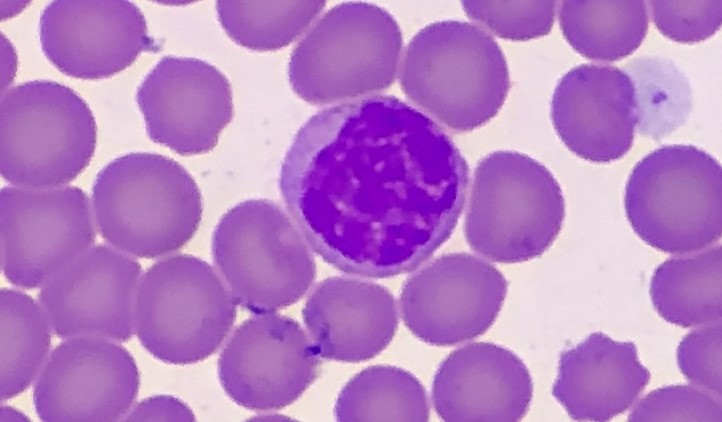
White blood cell type: Monocyte